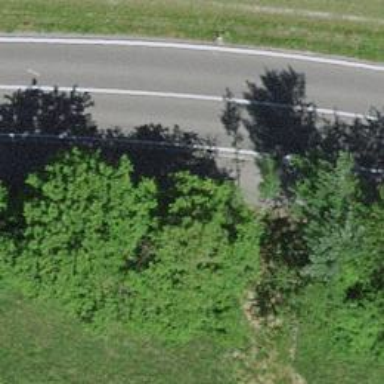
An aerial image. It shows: Cycleway.